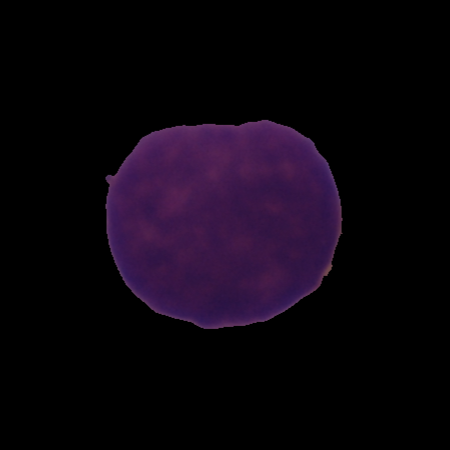
Label: cancer